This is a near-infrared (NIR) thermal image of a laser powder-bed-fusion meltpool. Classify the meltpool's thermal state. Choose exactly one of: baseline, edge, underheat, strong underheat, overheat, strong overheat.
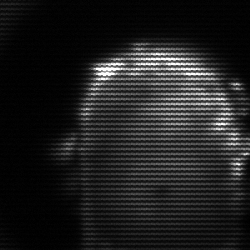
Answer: baseline